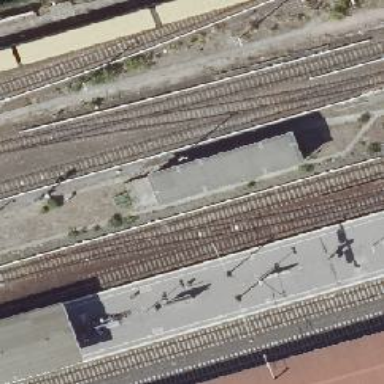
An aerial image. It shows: Isolated track section of railway.